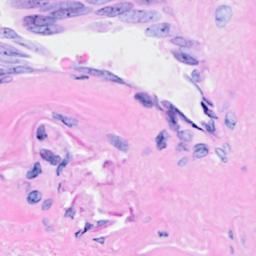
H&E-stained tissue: Breast